Chest X-ray. View position: AP
Patient age: 31
Patient sex: F
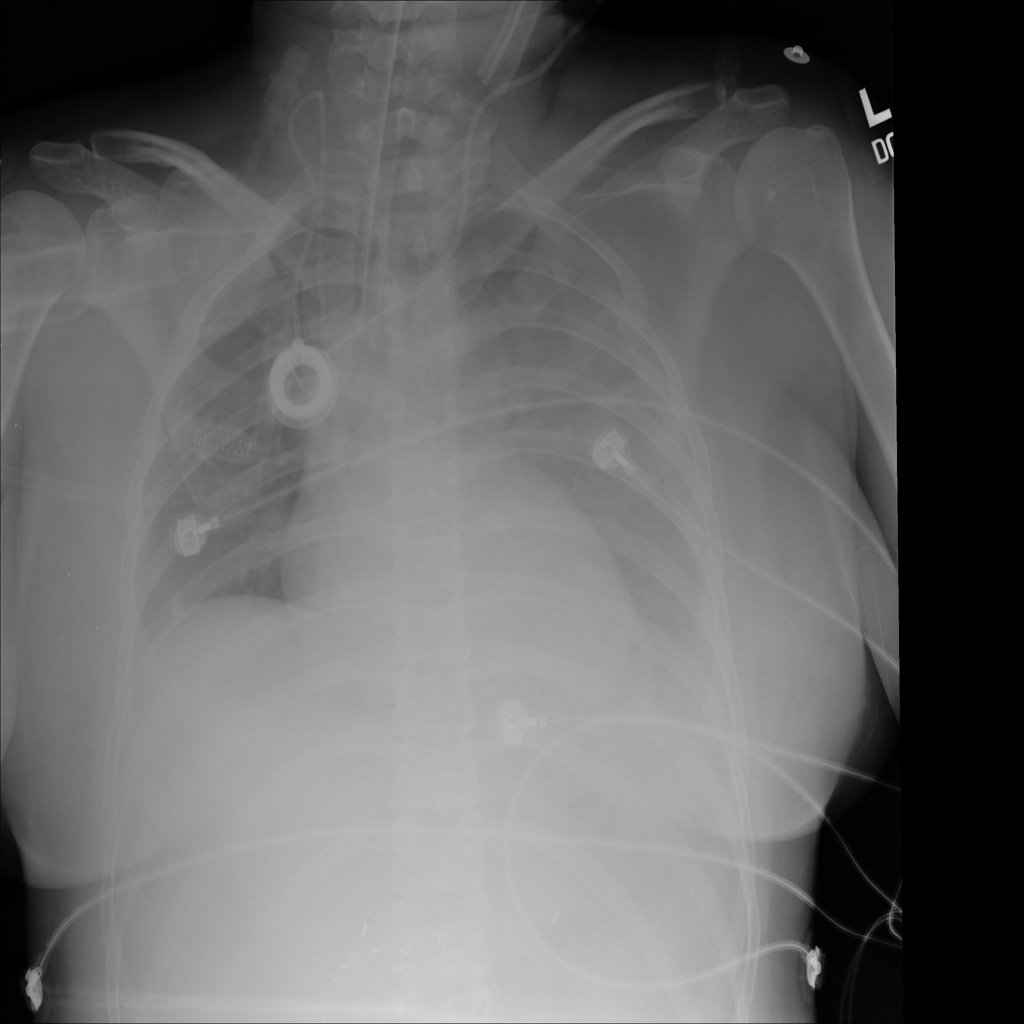
Finding: Pneumothorax